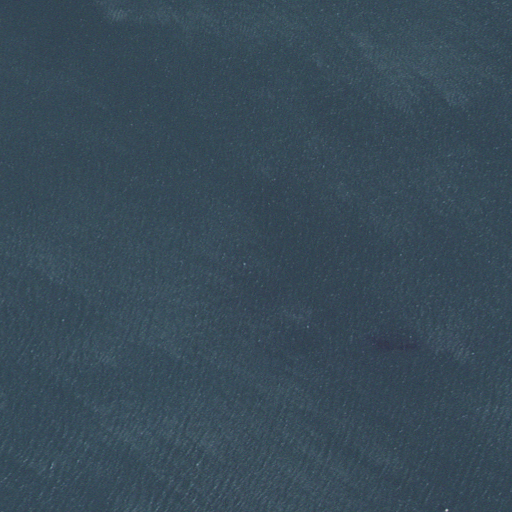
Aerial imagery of island in Massachusetts named The Spindle containing only open water